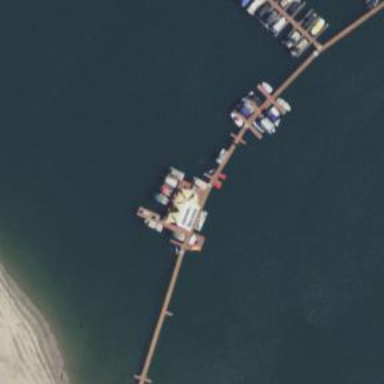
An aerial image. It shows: Commercial mooring pier located along footway road.